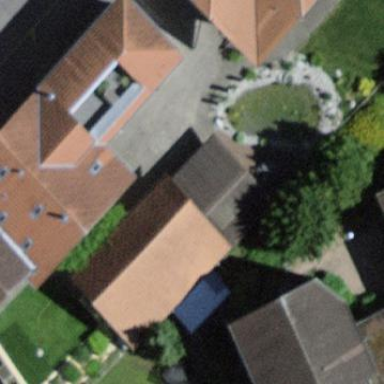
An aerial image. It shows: Shed.